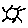
Label: sun